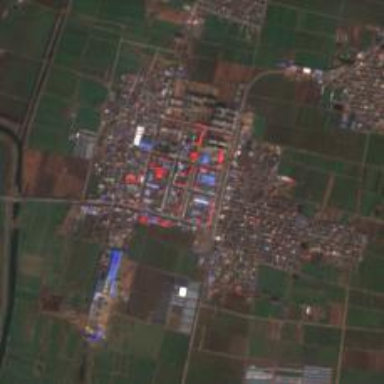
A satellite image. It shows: Township classified as town.